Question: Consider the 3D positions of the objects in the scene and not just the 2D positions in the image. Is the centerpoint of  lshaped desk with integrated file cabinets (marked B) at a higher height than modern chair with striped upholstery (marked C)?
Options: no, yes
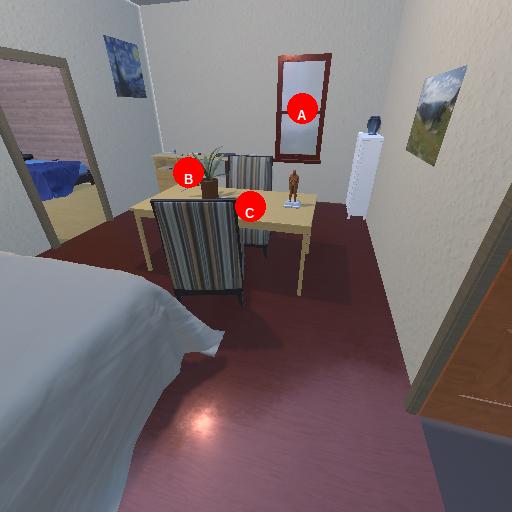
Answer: no